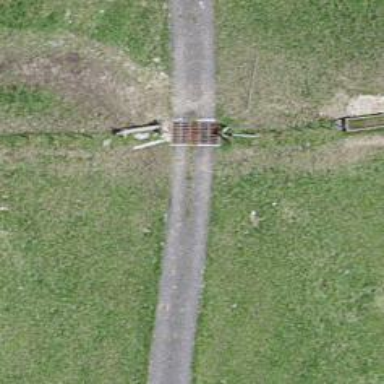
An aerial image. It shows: Cattle grid barrier.